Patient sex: M
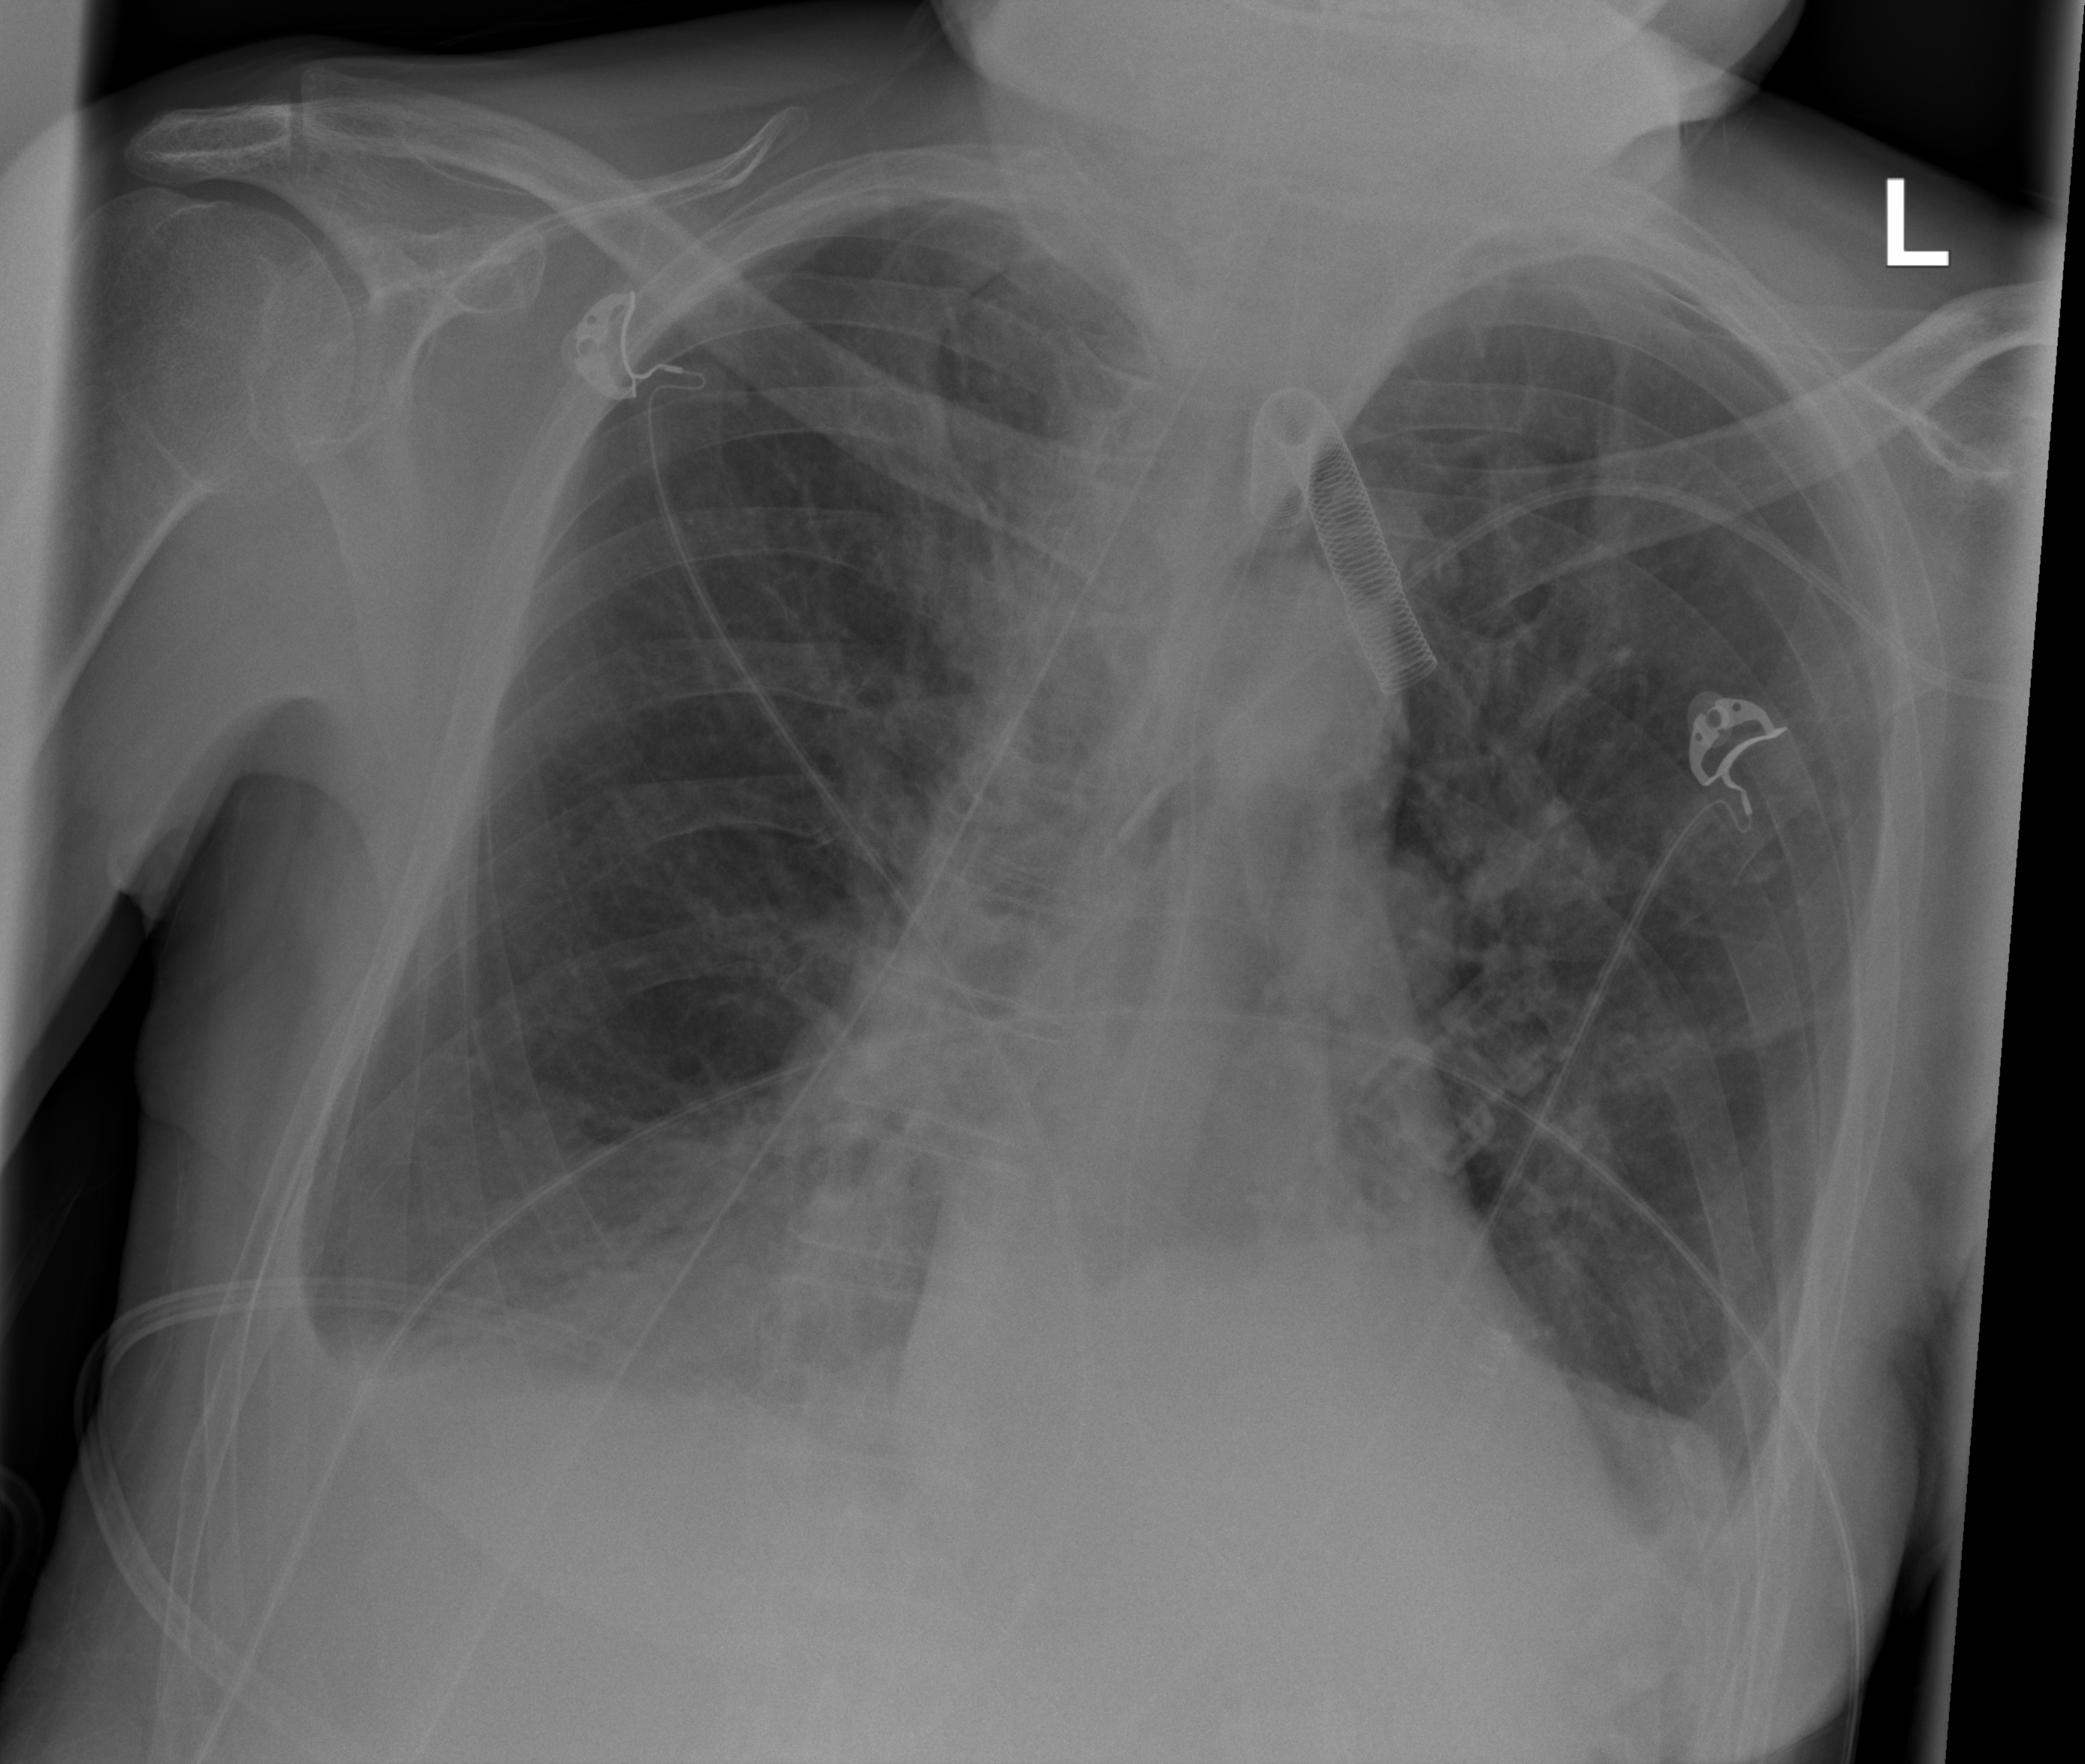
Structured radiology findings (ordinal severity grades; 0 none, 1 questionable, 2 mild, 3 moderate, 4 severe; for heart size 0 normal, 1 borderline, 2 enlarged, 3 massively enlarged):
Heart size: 0
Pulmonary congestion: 0
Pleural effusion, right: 2
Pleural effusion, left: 2
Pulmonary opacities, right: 0
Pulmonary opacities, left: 0
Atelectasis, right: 2
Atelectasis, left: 2